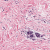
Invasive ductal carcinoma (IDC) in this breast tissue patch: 0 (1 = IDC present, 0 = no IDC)